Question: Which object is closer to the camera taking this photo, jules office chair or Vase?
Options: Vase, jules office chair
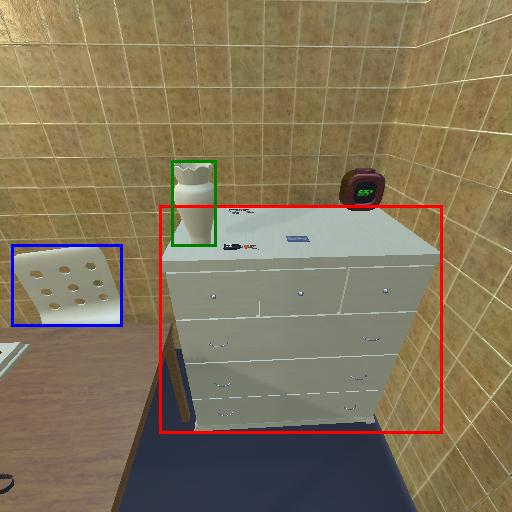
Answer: Vase